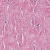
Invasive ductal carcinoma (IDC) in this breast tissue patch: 0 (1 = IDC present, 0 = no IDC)